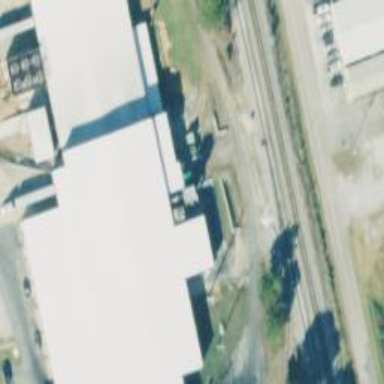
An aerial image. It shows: Industrial substation.